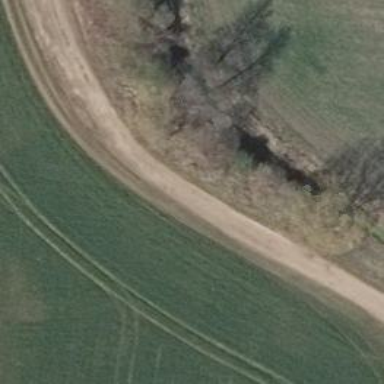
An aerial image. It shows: Sandy track road with grade3 tracktype.